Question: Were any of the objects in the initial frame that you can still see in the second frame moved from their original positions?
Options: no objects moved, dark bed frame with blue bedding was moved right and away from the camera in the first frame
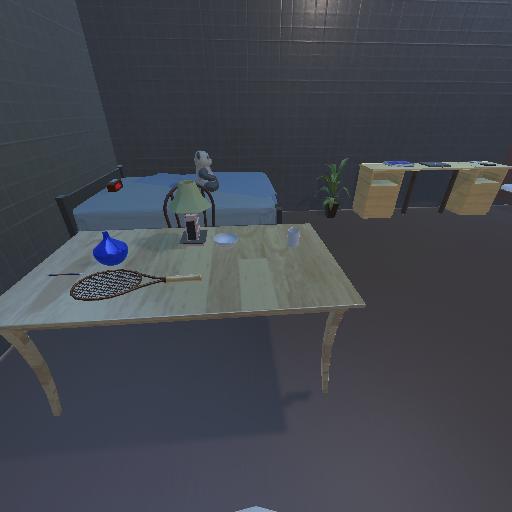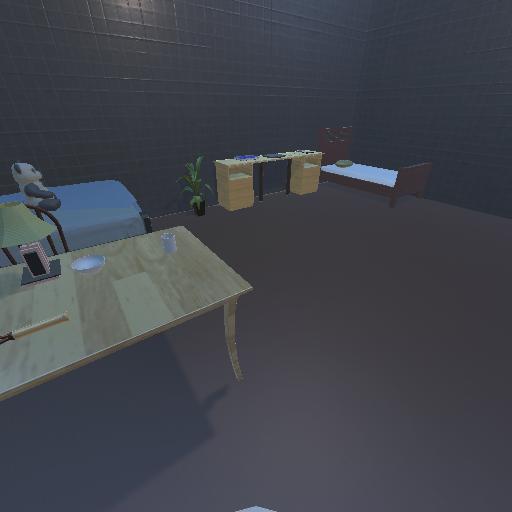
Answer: no objects moved